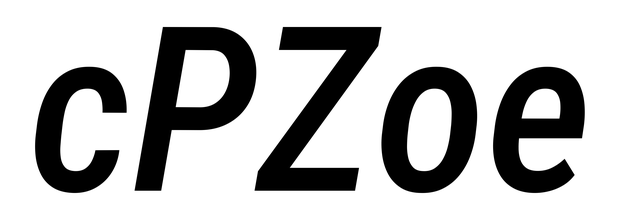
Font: Roboto-Italic_Condensed_Medium_Italic